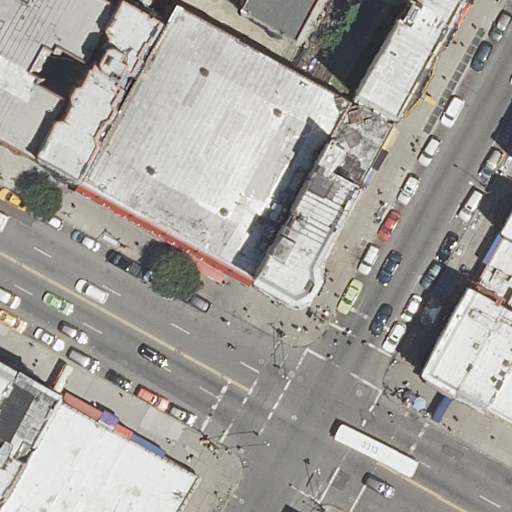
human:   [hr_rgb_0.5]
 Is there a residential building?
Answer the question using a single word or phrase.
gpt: yes

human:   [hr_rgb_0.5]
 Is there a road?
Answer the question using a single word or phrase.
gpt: yes

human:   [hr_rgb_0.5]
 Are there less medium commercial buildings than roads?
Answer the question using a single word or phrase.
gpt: yes

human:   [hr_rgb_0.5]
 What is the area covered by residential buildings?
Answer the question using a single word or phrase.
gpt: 4091m2

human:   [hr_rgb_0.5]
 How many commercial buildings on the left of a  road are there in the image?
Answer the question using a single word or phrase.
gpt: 0

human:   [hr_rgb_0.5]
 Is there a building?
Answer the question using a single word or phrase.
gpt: yes

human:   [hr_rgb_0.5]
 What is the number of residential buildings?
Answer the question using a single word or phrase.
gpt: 14

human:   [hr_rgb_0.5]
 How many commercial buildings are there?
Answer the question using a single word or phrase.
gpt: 0

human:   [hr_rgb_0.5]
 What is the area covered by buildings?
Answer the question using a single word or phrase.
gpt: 4091m2

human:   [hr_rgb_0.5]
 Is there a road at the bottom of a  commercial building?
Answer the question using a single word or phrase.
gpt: no

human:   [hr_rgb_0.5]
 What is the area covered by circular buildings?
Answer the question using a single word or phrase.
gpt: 0m2

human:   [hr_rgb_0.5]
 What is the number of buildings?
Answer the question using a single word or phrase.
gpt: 14

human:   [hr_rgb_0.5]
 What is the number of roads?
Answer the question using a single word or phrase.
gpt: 4

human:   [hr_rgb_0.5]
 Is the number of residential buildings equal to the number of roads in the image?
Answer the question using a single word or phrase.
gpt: no

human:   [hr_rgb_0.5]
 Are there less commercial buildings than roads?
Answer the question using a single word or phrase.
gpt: yes

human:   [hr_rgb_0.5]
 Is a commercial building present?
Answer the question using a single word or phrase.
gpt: no

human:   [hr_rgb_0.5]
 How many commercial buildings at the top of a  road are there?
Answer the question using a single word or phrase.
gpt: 0

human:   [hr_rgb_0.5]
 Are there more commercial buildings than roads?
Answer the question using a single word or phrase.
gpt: no

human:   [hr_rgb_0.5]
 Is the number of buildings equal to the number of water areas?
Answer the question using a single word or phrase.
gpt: no

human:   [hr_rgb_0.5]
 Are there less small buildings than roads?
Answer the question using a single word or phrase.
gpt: no

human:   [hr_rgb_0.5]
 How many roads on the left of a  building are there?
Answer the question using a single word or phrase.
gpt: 3

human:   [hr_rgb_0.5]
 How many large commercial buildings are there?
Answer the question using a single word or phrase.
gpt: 0

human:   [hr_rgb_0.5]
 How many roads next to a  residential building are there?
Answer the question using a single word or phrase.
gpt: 4

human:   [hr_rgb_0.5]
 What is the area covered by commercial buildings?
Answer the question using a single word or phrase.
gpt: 0m2

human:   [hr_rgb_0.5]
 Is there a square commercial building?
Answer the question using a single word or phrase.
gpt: no

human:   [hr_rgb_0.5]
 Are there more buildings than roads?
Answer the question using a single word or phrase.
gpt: yes

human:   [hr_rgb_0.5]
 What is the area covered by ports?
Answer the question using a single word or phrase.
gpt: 0m2

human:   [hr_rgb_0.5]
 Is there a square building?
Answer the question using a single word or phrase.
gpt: no

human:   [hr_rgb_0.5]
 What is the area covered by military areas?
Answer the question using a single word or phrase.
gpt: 0m2

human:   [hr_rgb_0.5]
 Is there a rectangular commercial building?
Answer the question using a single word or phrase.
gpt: no

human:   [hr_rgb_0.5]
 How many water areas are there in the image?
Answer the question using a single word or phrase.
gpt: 0

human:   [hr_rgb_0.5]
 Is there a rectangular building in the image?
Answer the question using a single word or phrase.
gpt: yes

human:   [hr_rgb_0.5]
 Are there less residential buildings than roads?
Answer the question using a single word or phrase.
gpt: no

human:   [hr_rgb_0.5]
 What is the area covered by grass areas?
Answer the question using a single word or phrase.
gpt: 0m2

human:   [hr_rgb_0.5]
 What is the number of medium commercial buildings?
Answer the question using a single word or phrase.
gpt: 0

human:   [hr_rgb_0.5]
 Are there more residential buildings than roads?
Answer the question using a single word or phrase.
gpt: yes

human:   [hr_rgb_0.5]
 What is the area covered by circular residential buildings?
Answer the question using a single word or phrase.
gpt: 0m2

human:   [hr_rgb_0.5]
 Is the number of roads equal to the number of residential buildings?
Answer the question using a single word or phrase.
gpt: no

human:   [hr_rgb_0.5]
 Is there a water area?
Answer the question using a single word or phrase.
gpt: no

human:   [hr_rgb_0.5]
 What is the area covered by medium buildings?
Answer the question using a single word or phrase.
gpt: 1808m2

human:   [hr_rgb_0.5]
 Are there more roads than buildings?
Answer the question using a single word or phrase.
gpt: no

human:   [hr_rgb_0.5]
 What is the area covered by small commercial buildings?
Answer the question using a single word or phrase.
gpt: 0m2

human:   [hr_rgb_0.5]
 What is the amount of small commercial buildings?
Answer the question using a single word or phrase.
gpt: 0

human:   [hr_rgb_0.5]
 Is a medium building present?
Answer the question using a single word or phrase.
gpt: yes

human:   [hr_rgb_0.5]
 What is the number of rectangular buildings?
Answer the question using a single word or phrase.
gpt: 9

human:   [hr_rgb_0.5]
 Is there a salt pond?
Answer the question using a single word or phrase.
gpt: no

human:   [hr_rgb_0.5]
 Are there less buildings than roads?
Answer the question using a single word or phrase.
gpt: no

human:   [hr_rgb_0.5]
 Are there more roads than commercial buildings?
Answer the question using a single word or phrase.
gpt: yes

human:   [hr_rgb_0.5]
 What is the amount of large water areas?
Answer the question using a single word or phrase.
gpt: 0

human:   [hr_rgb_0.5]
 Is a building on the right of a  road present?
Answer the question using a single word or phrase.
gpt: yes

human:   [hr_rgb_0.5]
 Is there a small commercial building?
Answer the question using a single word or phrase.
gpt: no

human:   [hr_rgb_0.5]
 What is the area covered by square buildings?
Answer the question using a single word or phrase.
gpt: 0m2

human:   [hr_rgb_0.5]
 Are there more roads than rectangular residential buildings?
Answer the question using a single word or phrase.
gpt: no

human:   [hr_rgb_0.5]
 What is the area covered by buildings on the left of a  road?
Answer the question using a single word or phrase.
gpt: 3527m2

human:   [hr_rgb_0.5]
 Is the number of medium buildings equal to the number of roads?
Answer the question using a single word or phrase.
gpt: no

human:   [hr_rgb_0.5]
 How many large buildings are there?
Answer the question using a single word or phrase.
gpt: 2

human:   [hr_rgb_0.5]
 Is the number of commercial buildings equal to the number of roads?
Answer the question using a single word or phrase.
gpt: no

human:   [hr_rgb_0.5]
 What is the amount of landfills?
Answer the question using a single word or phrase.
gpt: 0

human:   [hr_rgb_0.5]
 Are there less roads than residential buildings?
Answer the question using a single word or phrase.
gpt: yes

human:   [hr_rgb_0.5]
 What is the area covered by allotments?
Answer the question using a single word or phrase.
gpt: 0m2

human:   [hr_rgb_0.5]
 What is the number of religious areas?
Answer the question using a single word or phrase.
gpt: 0

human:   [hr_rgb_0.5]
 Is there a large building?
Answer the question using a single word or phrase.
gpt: yes

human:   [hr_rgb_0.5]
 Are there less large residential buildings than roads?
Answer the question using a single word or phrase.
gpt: yes

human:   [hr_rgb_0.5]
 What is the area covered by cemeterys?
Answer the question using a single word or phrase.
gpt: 0m2